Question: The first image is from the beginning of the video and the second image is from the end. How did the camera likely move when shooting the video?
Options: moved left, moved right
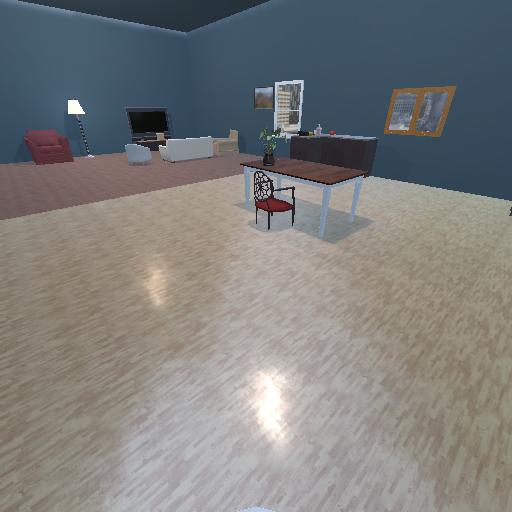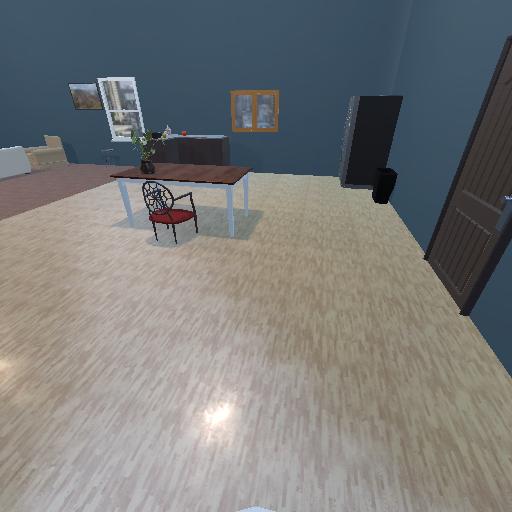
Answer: moved left